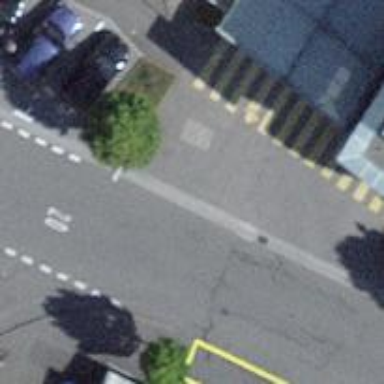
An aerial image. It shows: Post box is visible.